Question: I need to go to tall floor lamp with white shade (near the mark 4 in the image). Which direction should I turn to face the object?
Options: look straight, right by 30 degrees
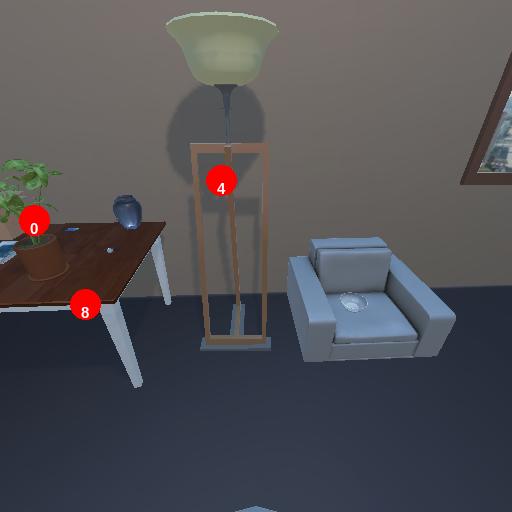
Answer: look straight